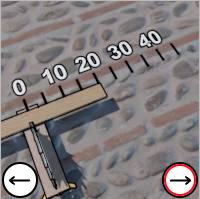
Task: length
Answer: 20
First scale value: 10.0